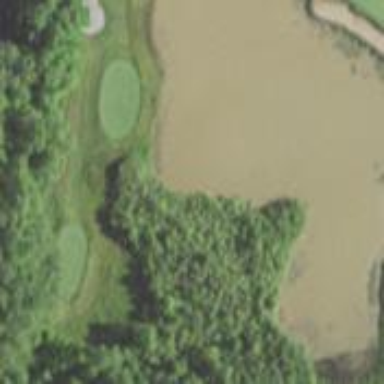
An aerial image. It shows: Water hazard on golf course. The hazard is natural water feature.